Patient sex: F
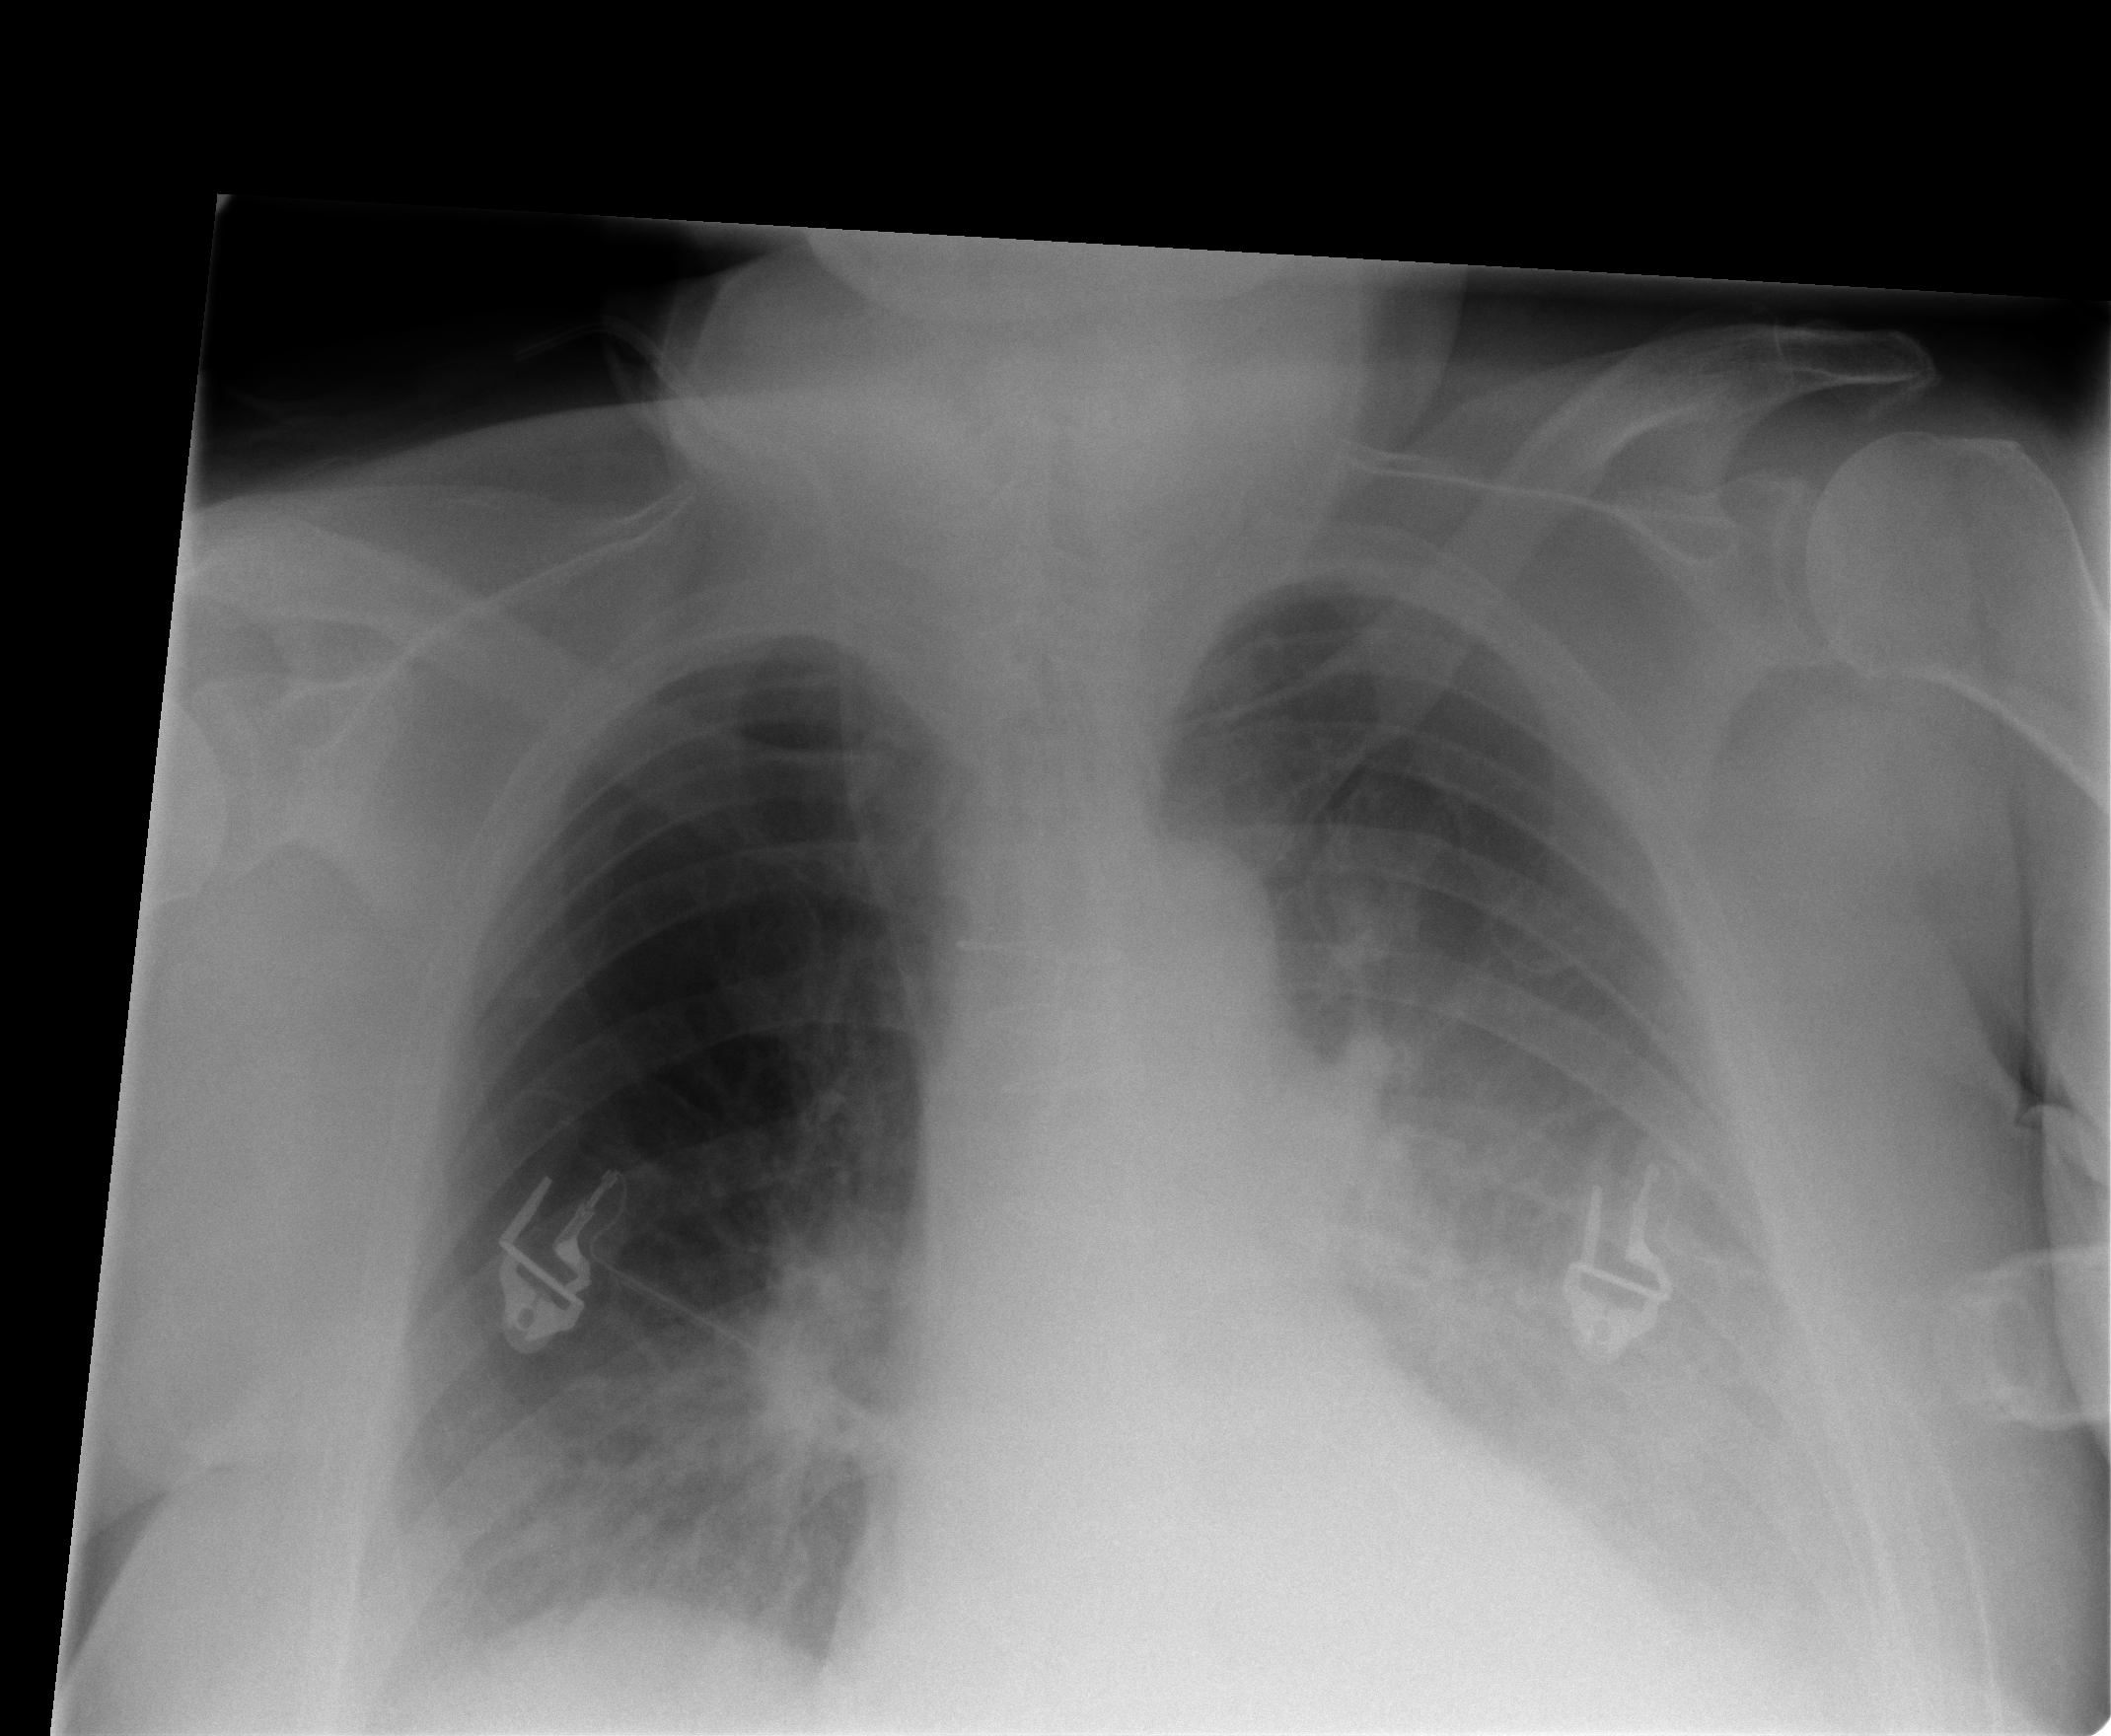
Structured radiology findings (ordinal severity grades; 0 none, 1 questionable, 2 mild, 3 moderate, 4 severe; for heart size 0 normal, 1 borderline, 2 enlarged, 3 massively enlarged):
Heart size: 2
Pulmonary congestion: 2
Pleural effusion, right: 1
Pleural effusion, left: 2
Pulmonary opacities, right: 0
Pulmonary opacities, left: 2
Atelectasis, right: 2
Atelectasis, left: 2